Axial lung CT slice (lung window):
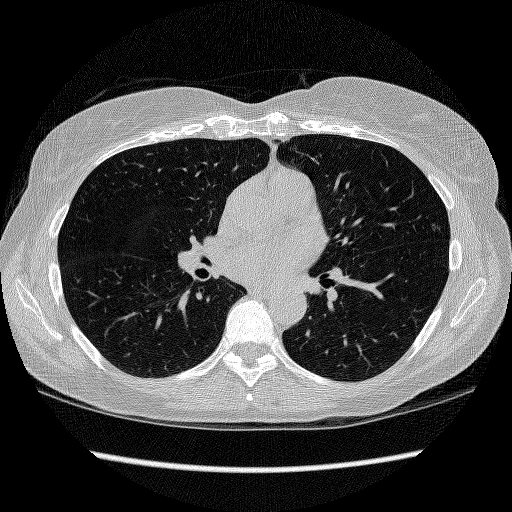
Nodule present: no